Question: As i do some html markup thru php output:
'''
echo '<h2>Events Calendar</h2><table border="2" width="100%"><th>';
...
'''
a appears in this way (under and above the html table markup):

As i look in debugger i find no hint where it's from...
The table markup is ok, all tags are paired.
What's the cause might be?
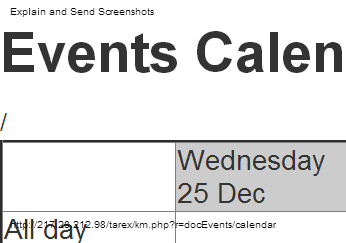
Answer: Most likely it is outside your proper table markup, like '/<tr>'
Anything between the tags in a table is normally rendered before the table.